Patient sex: F
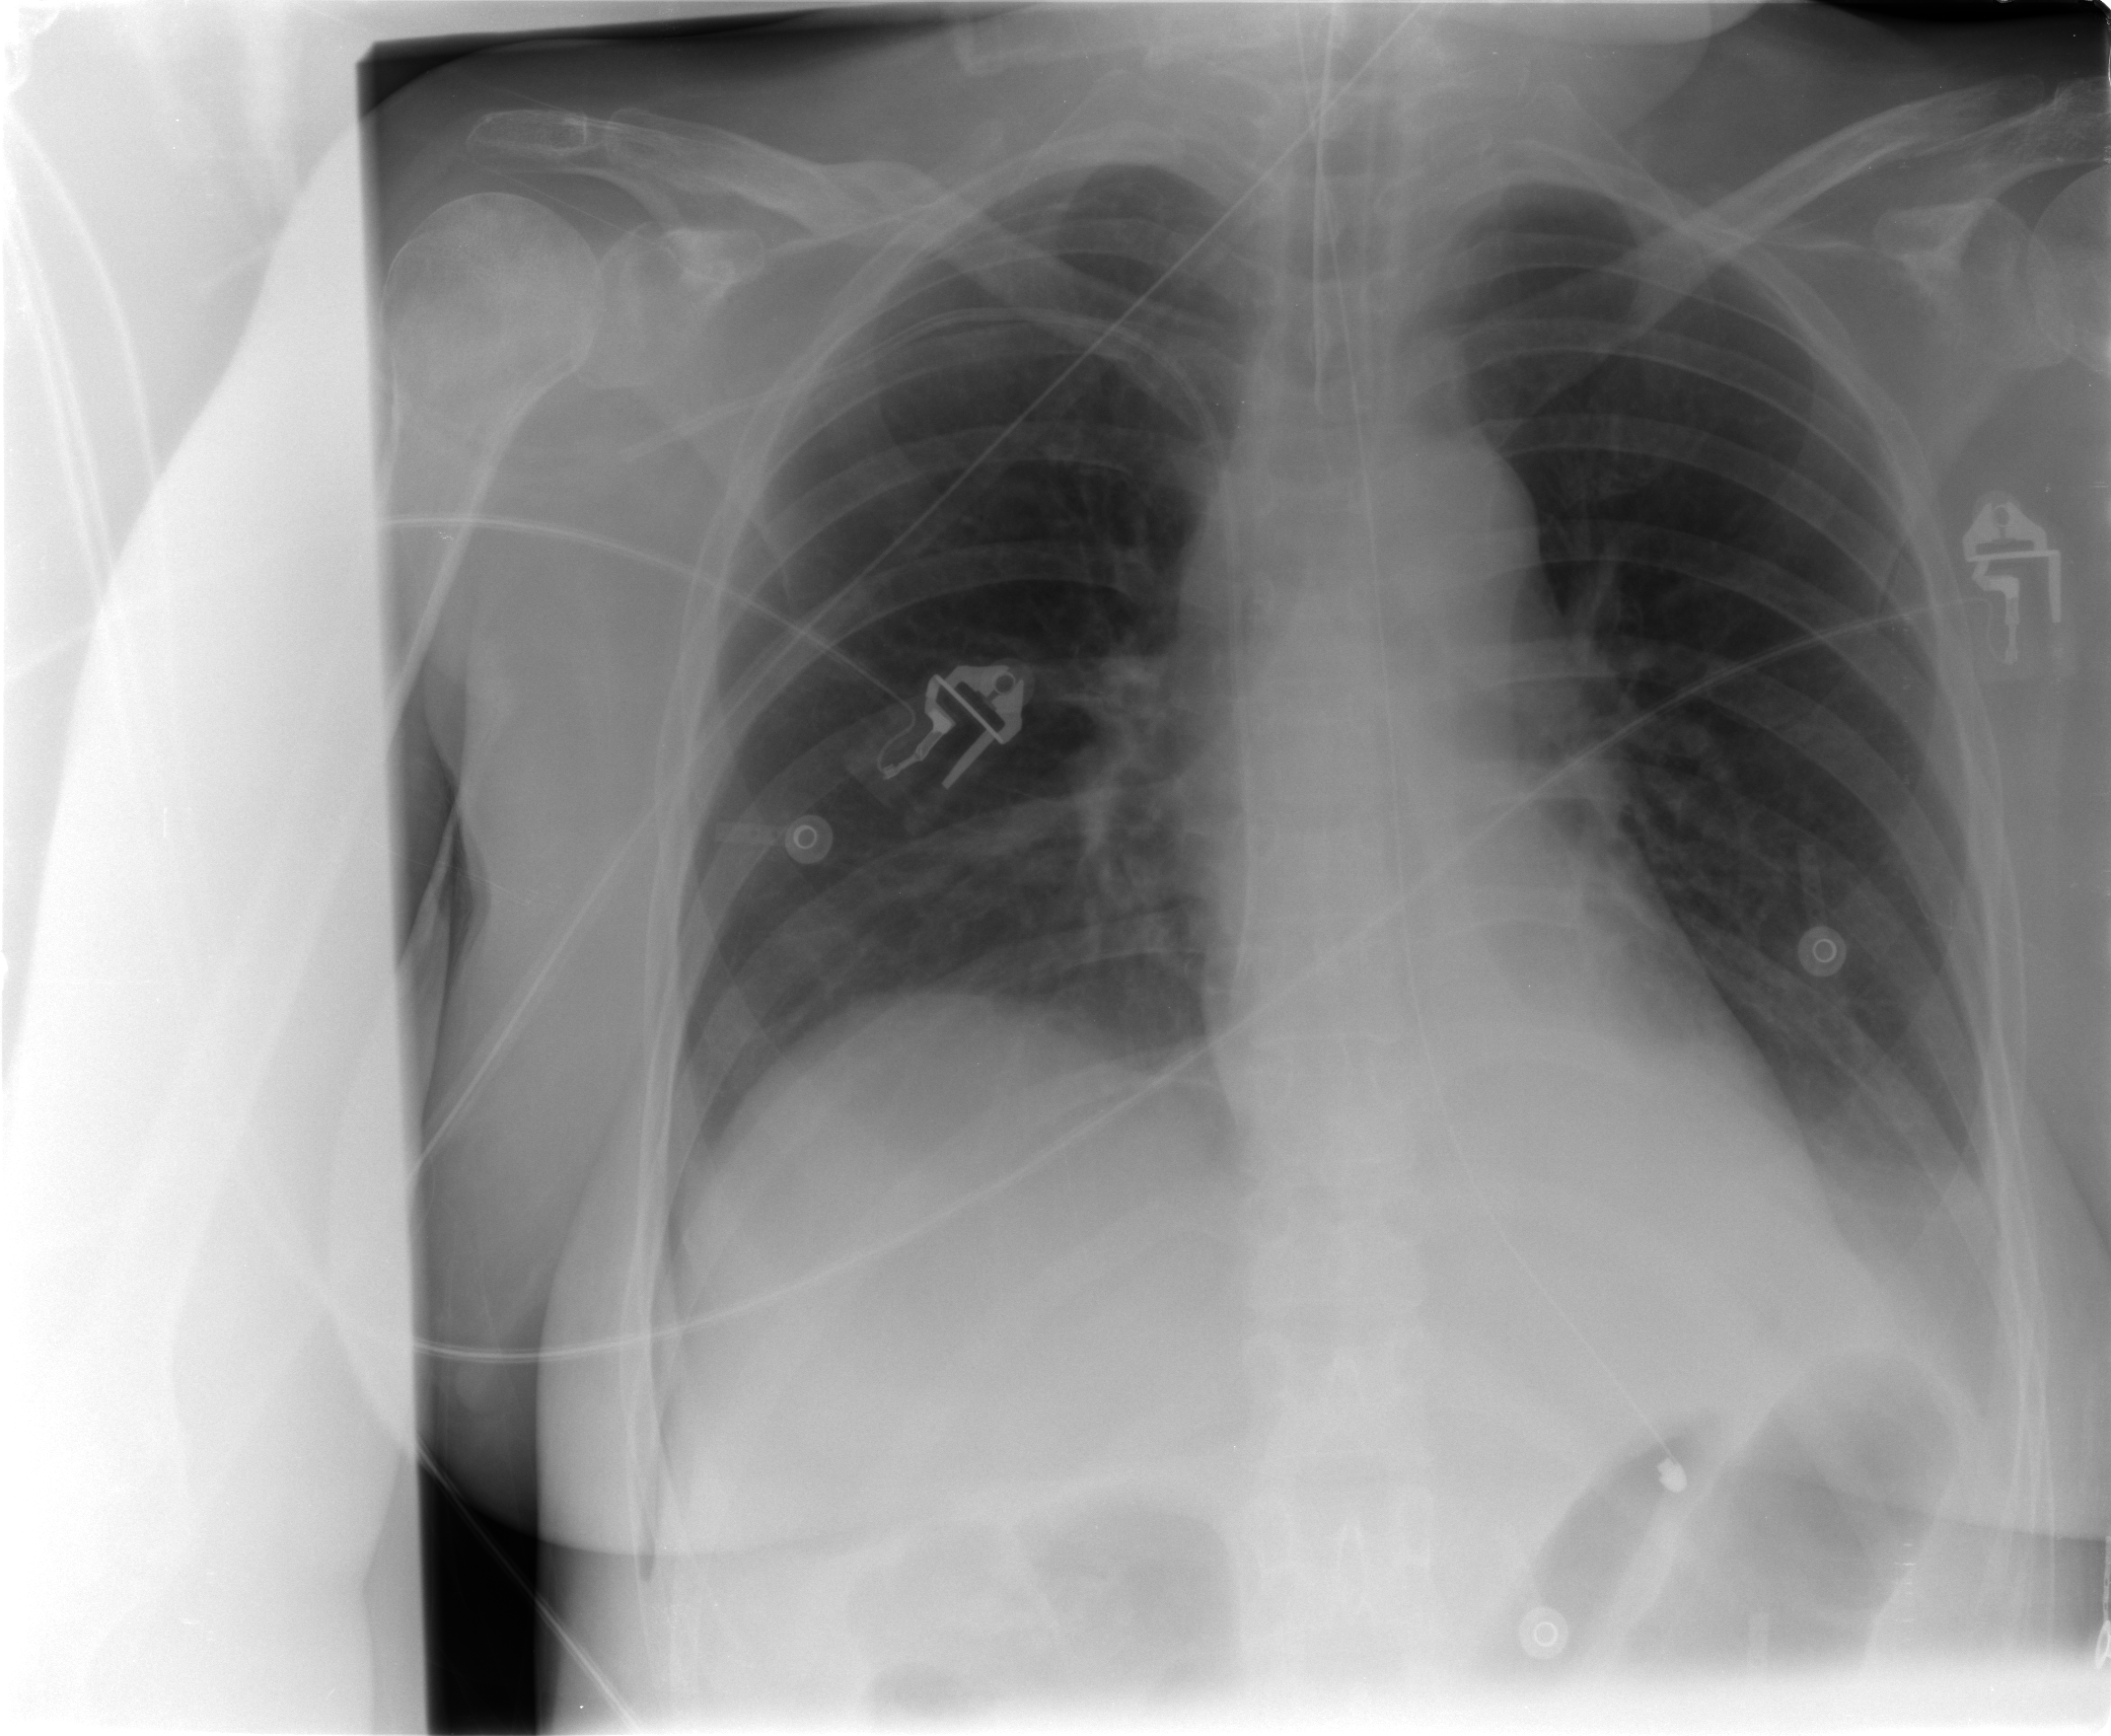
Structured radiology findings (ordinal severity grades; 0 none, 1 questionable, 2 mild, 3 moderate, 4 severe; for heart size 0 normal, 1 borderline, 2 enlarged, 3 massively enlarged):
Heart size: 0
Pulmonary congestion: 0
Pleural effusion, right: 0
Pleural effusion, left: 2
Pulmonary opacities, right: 0
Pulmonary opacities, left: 0
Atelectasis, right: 1
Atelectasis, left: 2